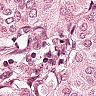
Metastatic tissue present: yes